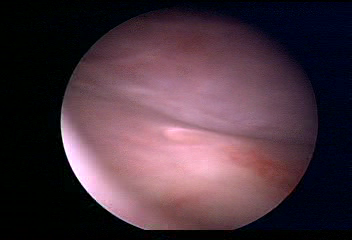
Modality: WLC
Class: Normal mucosa
Bladder cancer association: No